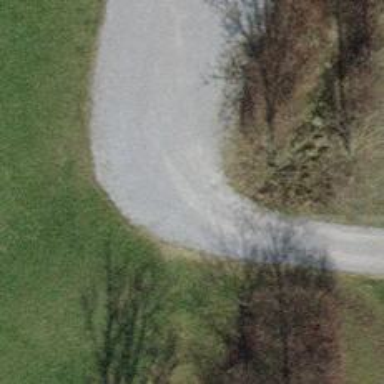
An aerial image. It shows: Brown bench.